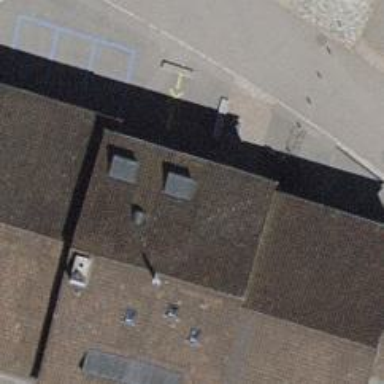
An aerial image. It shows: Library.